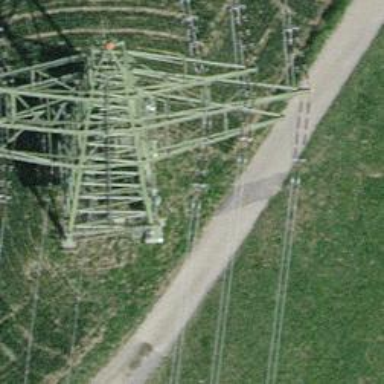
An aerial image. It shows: Towering power structure.